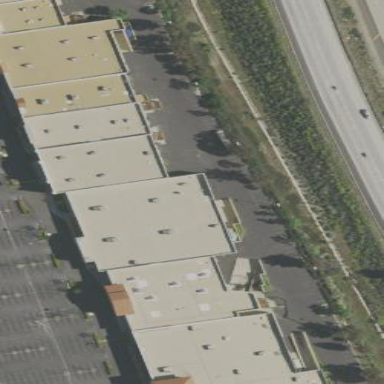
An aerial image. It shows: Retail building.